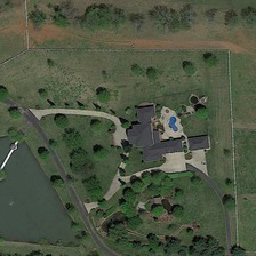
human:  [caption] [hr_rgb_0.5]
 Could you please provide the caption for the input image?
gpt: Gray house on the other side of a blue swimming pool with a blue blue pond

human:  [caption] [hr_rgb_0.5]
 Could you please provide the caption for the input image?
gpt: A grey house in front of a blue pool with a dark blue pond

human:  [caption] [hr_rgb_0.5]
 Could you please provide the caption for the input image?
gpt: A gray house in front of a blue pool with a dark blue lake

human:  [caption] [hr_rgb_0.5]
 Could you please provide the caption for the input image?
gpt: The house opposite the blue swimming pool

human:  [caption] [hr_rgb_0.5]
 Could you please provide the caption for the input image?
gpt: A gray house, opposite is a blue swimming pool and a dark blue pond